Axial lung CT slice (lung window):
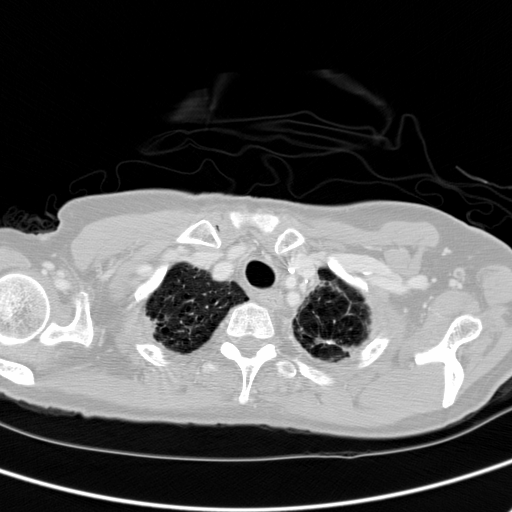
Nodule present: no